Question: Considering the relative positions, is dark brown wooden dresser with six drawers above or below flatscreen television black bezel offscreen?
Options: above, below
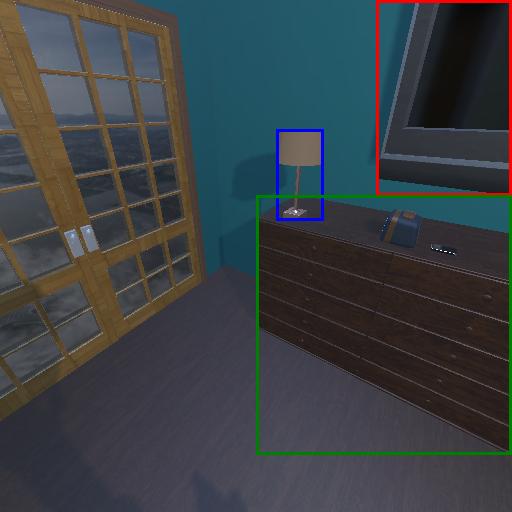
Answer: above